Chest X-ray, AP view. Patient: 29 years old, sex F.
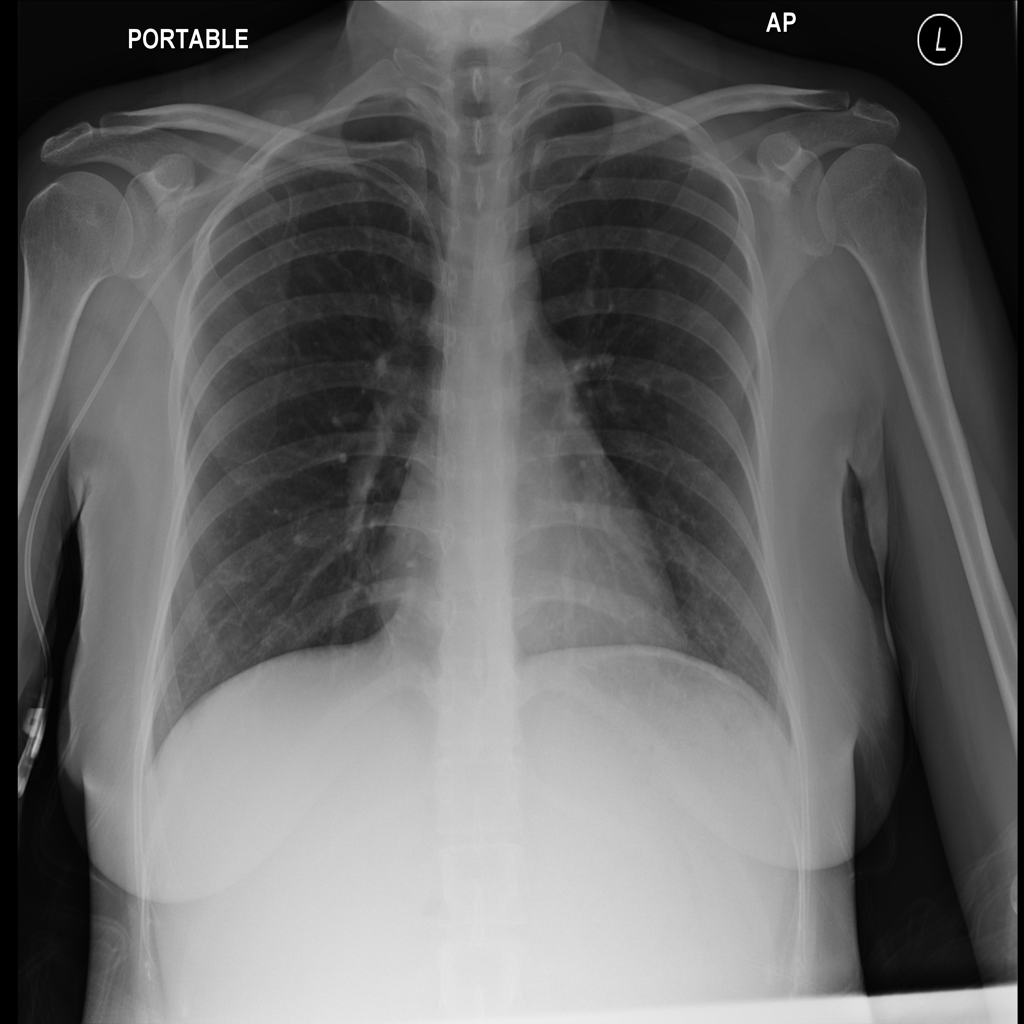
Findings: No Finding